Question: hi i'm having problems querying a products table at the moment:
i need to display the total cost of all HP and toshiba products..
this is what i have tried so far
'''
SELECT * FROM products
WHERE prod_id LIKE '__hp%'
AND SELECT SUM(price) AS total FROM products;
'''
any help would be appreciated
this is a pic of the products table -->>

Thank you;
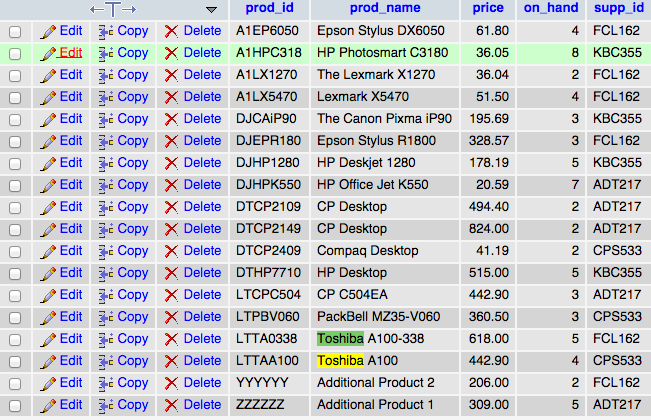
Answer: You could help yourself a lot if it is clear that the 3rd and 4th characters of Prod_ID are a manufacturer code. HP and TA for Toshiba.
'''
SELECT SUBSTRING(prod_id,3,2)
,SUM(price * on_hand)
WHERE SUBSTRING(prod_id,2,1) IN ('TA','HP')
GROUP BY SUBSTRING(prod_id,3,2)
'''